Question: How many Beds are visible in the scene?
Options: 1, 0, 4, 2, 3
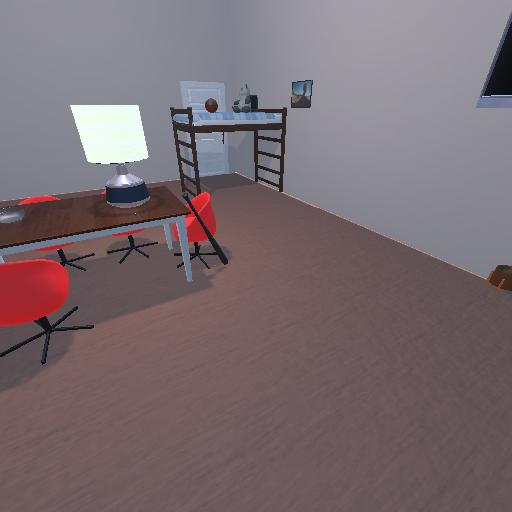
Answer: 1